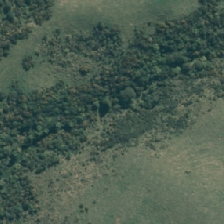
Land cover: grose_broom